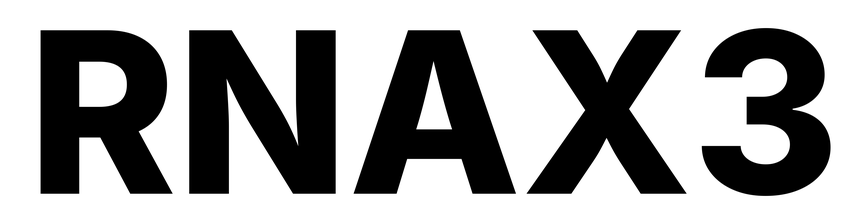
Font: Inter_ExtraBold